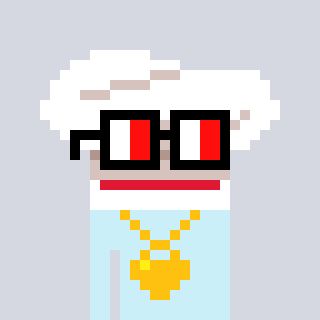
a pixel art character with square glasses with black frames and red eyes, a chef hat-shaped head and a cold-colored body on a cool background